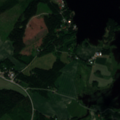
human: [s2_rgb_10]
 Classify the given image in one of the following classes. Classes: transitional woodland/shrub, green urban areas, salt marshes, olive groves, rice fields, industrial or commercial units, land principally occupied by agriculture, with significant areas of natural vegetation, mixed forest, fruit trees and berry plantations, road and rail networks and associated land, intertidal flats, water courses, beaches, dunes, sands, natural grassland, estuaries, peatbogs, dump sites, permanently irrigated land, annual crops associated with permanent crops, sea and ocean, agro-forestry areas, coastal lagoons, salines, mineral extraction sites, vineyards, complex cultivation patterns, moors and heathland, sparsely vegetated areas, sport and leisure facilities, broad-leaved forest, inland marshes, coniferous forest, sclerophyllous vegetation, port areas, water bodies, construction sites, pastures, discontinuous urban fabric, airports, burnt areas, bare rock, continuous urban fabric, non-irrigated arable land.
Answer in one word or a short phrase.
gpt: land principally occupied by agriculture, with significant areas of natural vegetation, coniferous forest, water bodies